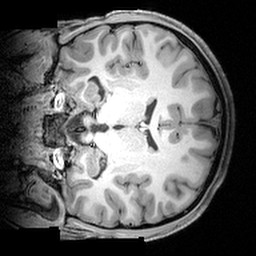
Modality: T1w
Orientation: coronal
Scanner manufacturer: siemens
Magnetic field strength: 3 T
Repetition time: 1.9 s
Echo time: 0.00397 s